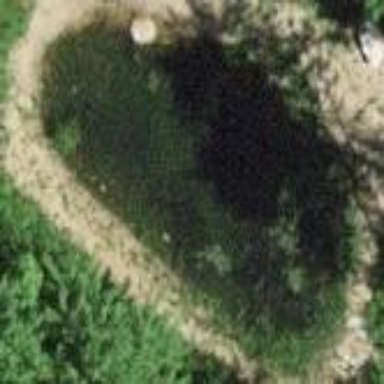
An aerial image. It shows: Peaceful pond surrounded by nature.